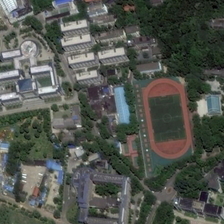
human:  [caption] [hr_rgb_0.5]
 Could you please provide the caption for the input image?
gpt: a playground with a row of basketball fields are surrounded by green trees and buildings in a school .

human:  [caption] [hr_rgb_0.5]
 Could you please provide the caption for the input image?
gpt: a playground with a row of basketball fields are surrounded by green trees and buildings in a school .

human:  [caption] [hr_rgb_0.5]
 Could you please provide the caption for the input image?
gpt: a playground with a row of basketball fields are surrounded by green trees and buildings in a school .

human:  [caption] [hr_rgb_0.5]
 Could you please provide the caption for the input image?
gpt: a playground with a row of basketball fields are surrounded by green trees and buildings in a school .

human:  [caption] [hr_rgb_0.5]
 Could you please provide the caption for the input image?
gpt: a playground with a row of basketball fields are surrounded by green trees and buildings in a school .